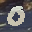
Label: 0